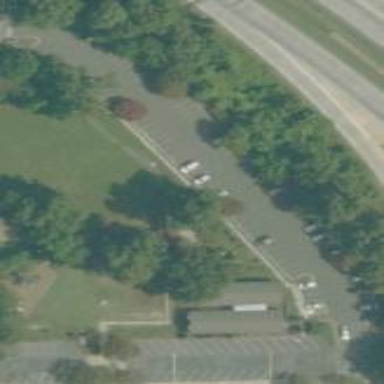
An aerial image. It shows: Parking area.